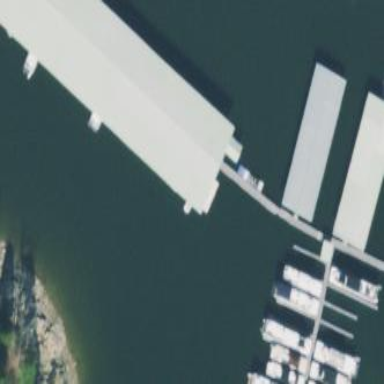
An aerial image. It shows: Boathouse building.